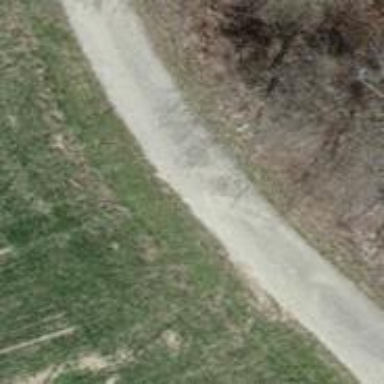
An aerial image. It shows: Dirt track road with grade3 tracktype.